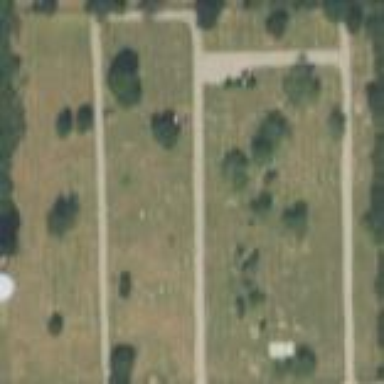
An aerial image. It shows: Cemetery.